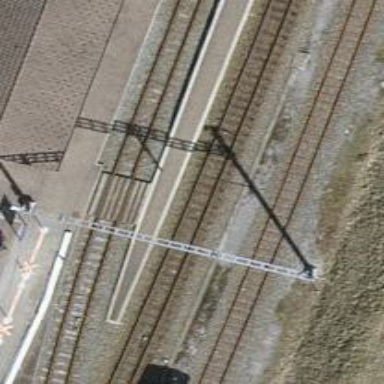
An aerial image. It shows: Stop position for public transport at railway stop.